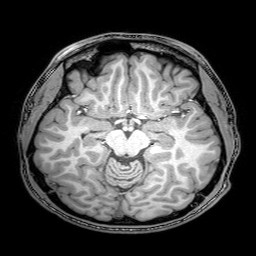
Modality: T1w
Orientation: coronal
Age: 22
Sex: male